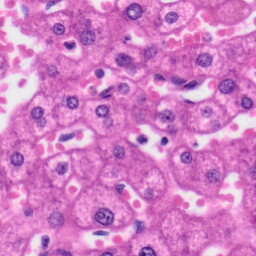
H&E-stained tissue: Liver